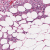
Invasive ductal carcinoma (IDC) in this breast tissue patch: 1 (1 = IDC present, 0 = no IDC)